Field crop: maize
Growth stage: 2
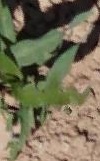
Species: maize